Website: apple
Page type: customer-info-address
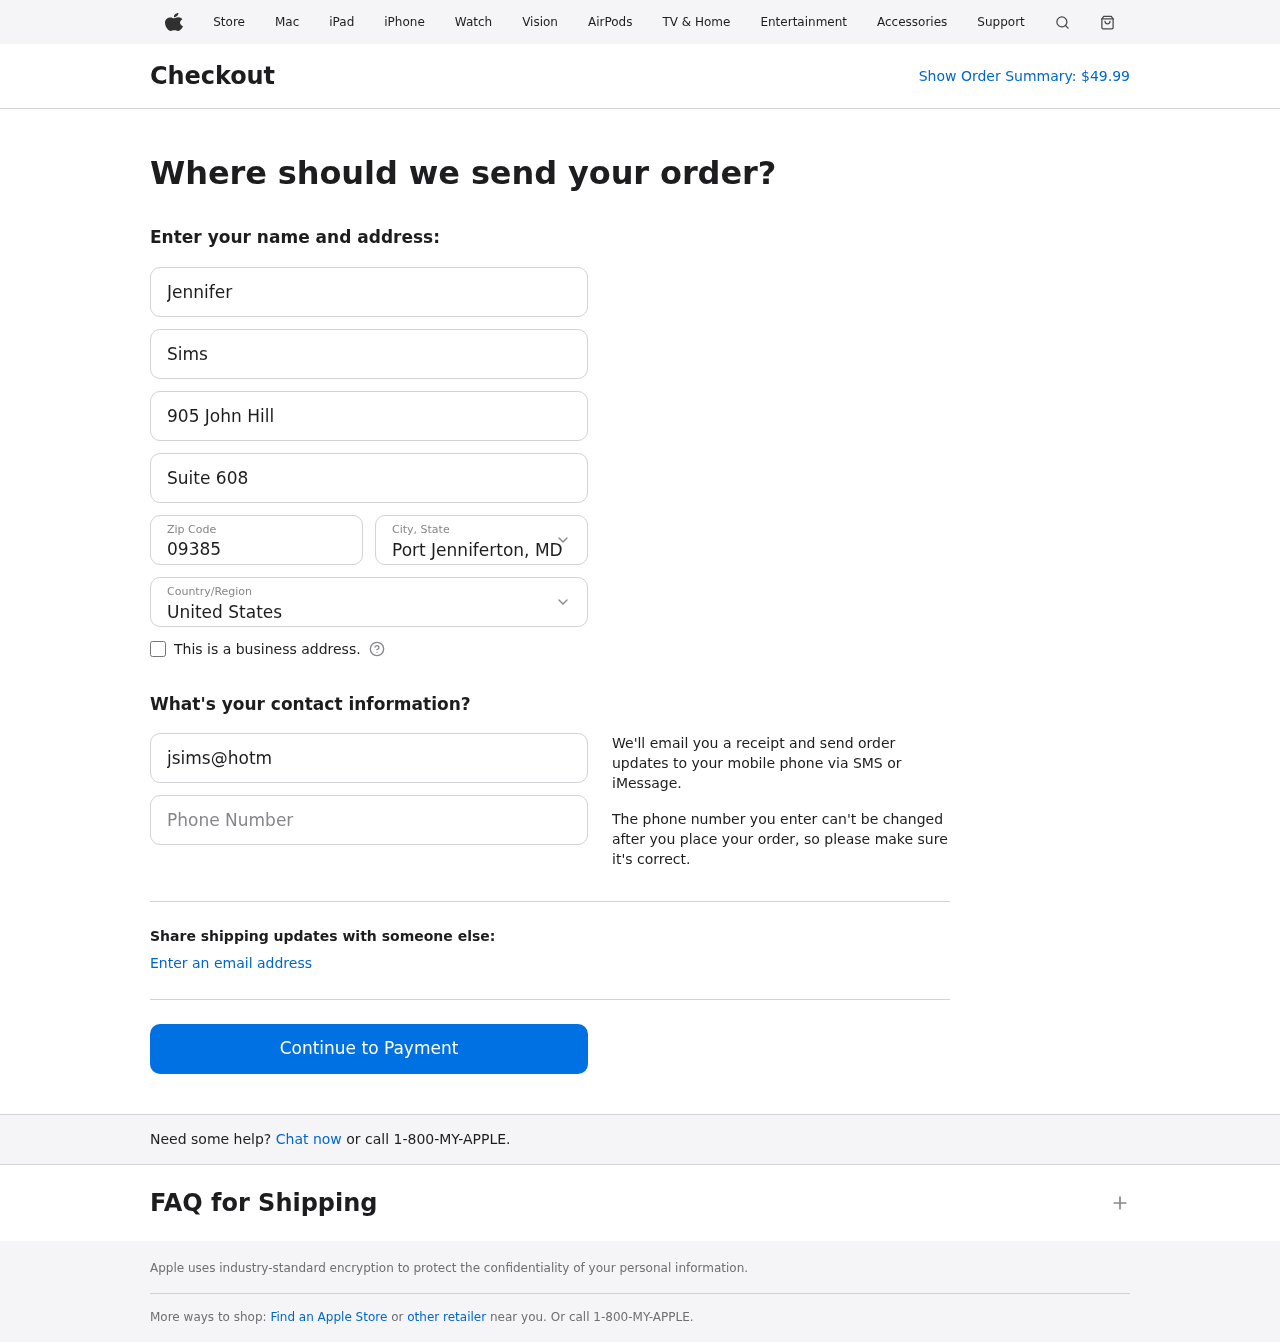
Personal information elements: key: PII_CITY_STATE
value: Port Jenniferton, MD
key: PII_COUNTRY
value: United States
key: PII_EMAIL
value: jsims@hotmail.com
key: PII_FIRSTNAME
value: Jennifer
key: PII_LASTNAME
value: Sims
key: PII_PHONE
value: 3073160677
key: PII_POSTCODE
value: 09385
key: PII_STREET
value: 905 John Hill
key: PII_STREET2
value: Suite 608
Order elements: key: ORDER_TOTAL
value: $49.99